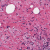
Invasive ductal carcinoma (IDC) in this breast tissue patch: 1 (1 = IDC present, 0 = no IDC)